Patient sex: M
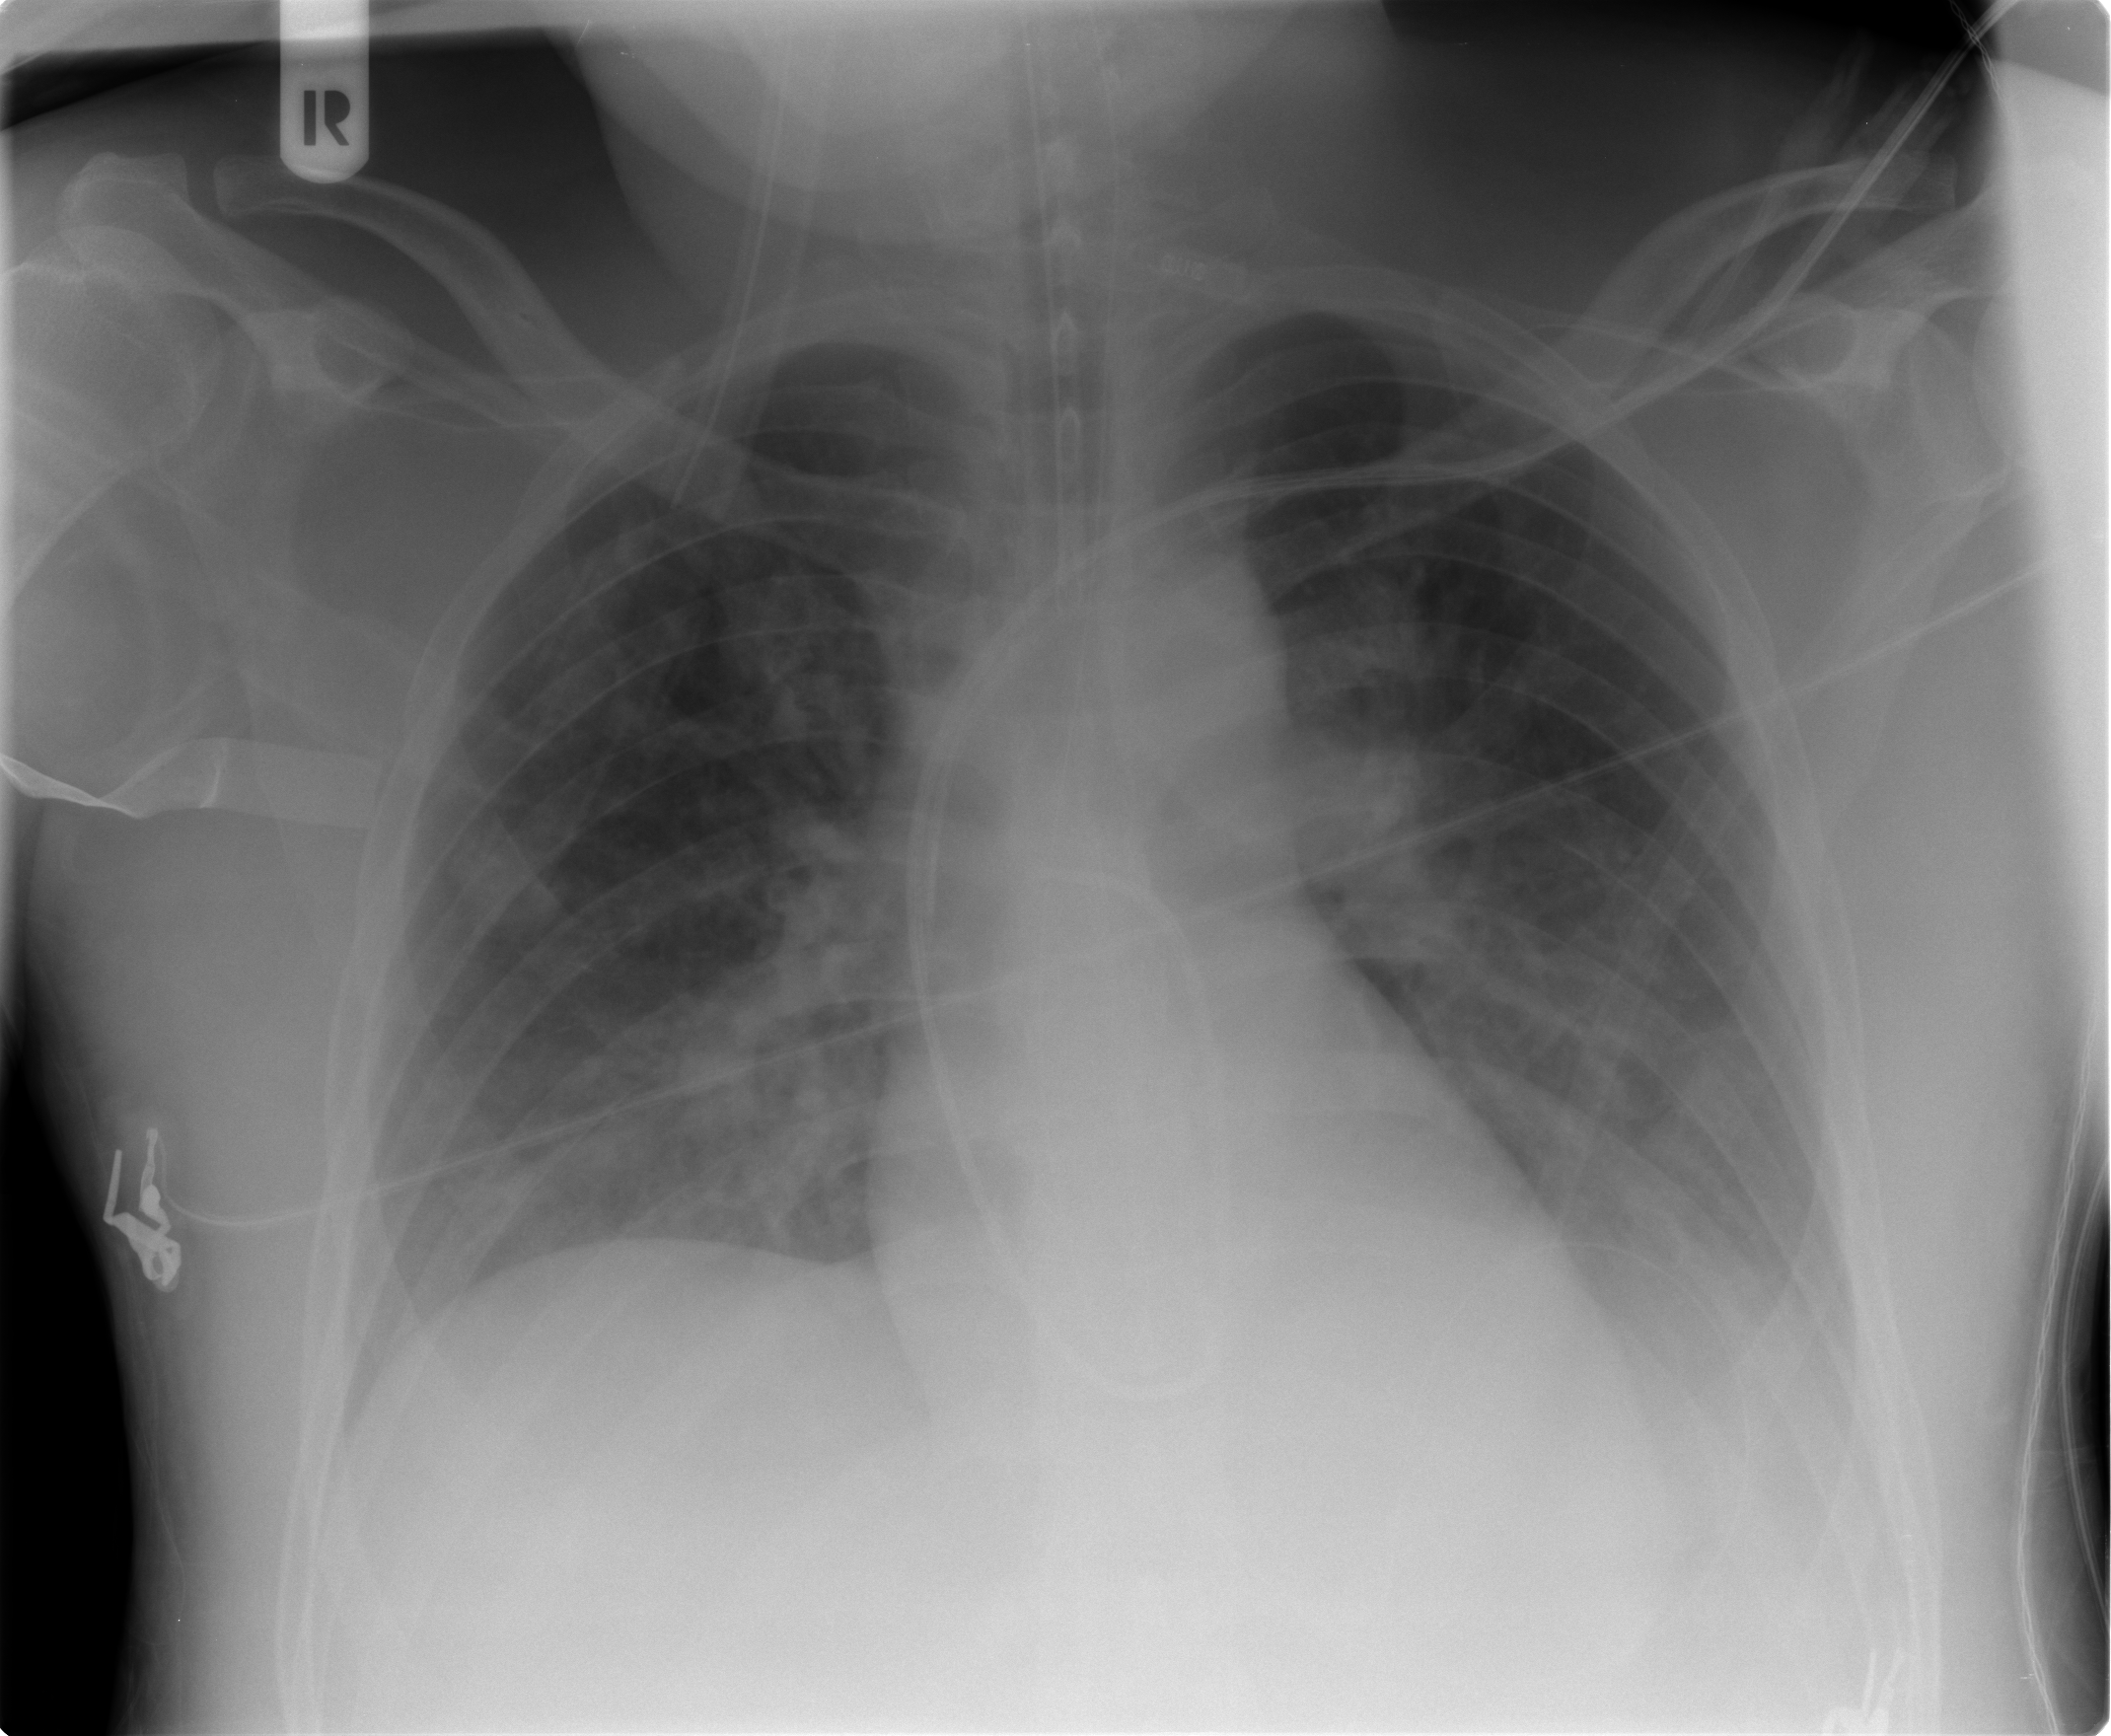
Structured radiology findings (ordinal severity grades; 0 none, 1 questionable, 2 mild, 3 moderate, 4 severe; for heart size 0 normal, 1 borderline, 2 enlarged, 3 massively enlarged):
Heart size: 0
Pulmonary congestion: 2
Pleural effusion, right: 0
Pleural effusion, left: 2
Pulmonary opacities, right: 3
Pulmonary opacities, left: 2
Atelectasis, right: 2
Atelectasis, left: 2